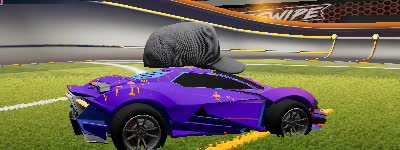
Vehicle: werewolf